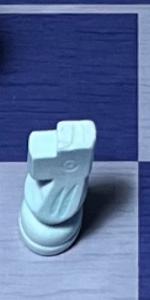
Label: Knight_White